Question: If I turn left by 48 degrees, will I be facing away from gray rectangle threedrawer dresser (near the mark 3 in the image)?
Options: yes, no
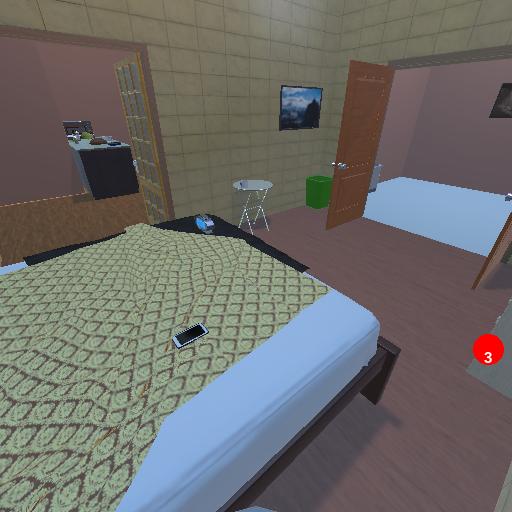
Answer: yes